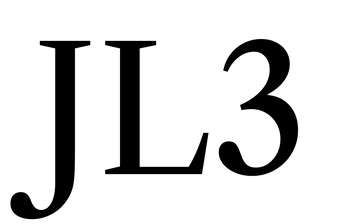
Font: LibreCaslonText_Regular